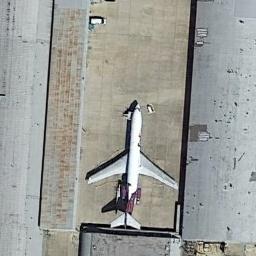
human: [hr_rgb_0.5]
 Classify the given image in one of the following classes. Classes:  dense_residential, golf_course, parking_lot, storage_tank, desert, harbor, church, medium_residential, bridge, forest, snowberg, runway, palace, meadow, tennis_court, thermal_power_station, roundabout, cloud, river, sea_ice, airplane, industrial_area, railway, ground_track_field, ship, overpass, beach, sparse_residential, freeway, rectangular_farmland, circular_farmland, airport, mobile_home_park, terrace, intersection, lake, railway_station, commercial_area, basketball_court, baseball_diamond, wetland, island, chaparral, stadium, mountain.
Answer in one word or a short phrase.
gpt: airplane